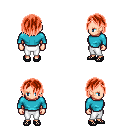
a pixel art fantasy rpg character, female body template, human, light skin, teal long-sleeve shirt, white pants, red bangs hairstyle, ghillies, four views (front, back, left, right), 2x2 character sprite sheet, small pixel art, hard edges, no anti-aliasing